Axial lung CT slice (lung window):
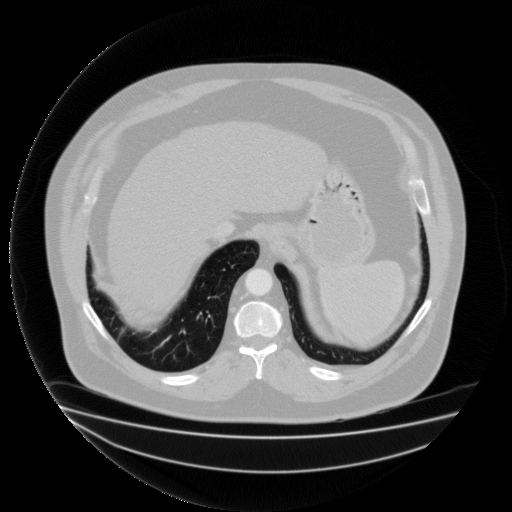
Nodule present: no